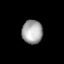
Tissue: lung
Cell type: Endothelial cells
Senescence score: 0.5442
Nuclear area (px): 483
Mean DAPI intensity: 164.863